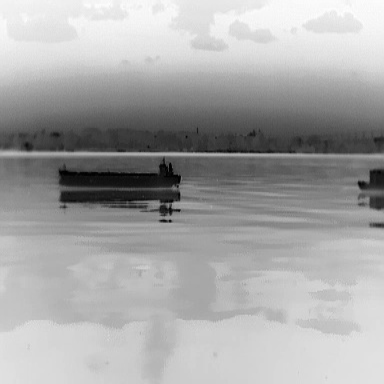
There is a liner in the infrared image.